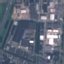
Land use / land cover class: Industrial